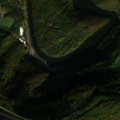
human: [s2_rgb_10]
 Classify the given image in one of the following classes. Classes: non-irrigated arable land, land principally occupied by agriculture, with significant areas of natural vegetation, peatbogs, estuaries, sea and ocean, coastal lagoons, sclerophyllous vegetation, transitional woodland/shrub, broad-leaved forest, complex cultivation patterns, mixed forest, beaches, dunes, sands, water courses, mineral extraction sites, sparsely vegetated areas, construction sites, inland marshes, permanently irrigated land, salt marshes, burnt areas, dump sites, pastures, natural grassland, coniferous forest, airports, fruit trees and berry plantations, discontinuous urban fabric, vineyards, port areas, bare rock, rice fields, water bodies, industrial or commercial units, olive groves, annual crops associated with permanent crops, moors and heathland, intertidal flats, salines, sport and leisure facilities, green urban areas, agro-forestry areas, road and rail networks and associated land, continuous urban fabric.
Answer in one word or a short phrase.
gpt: broad-leaved forest, coniferous forest, water bodies